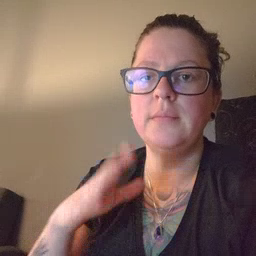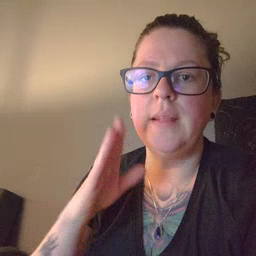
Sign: after